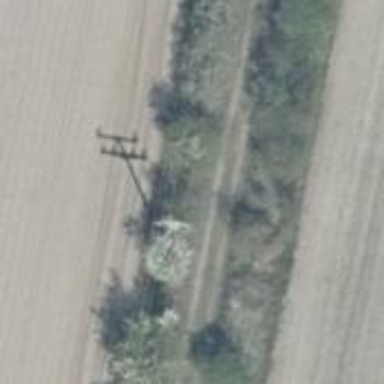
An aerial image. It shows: Power pole.